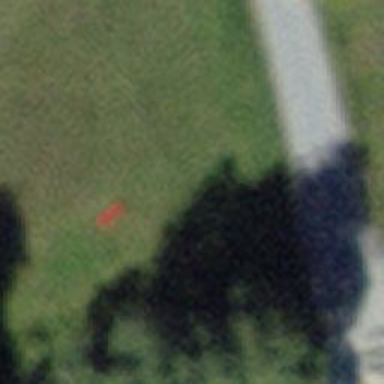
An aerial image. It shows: Red bench.